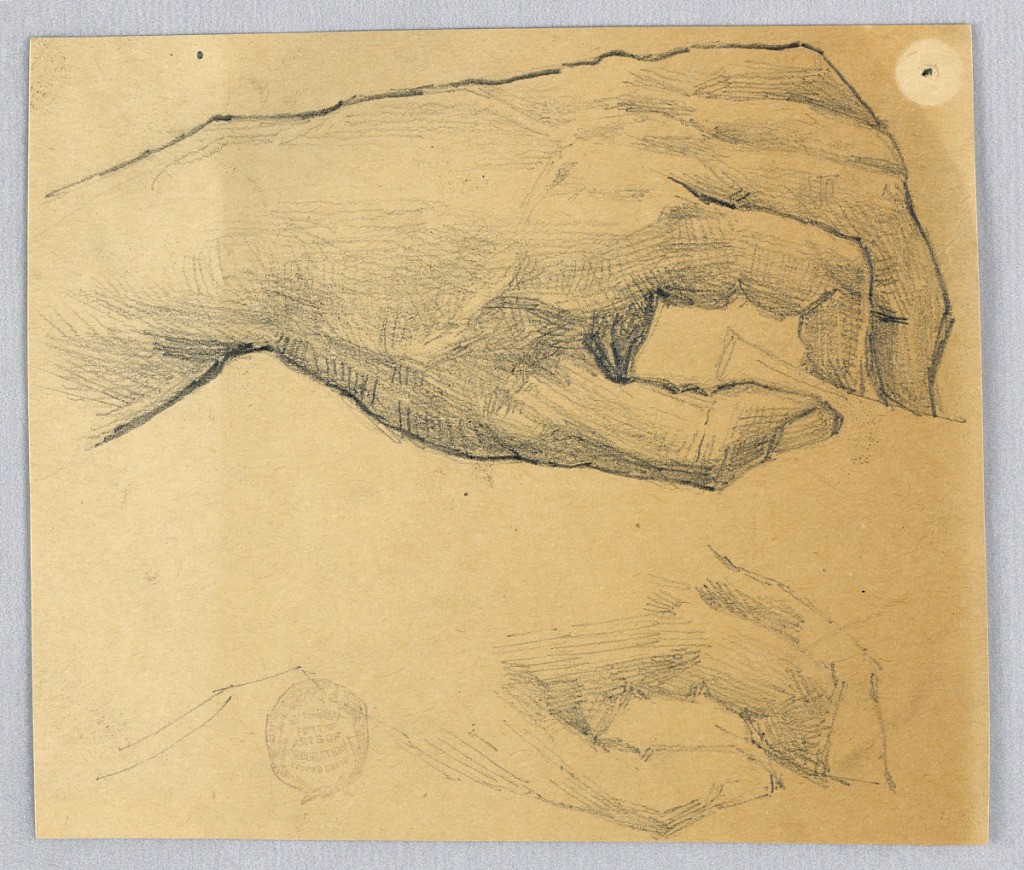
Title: Two Studies of a Hand
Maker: Francis Augustus Lathrop, American, 1849–1909
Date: ca. 1895
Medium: Graphite on brown paper
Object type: Drawing
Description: The left hand is shown. Above, large and shaded. Below, the same position, only the thumb and two fingers are finished.